高一 · 代数
函数 $f(x)=1.1^{x}, g(x)=\ln x+1, h(x)=x^{\frac{1}{2}}$ 的图象如图所示, 试分别指出各曲线对应的函数, 并比较三个函数的增长差异(以 $1, a, b, c, d, e$ 为分界点).

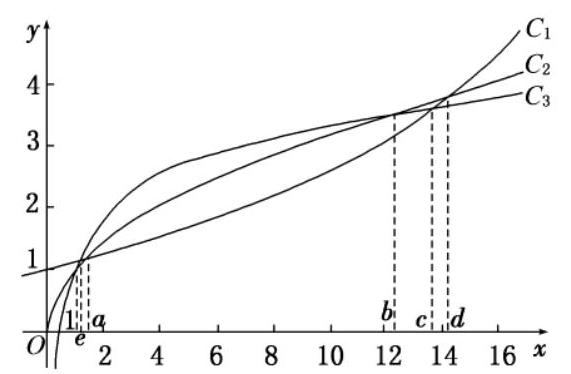
答案: 由指数爆炸、对数增长、幂函数增长的差异可得曲线 $C_{1}$ 对应的函数是 $f(x)=1.1^{x}$, 曲线 $C_{2}$ 对应的函数是 $h(x)=x^{\frac{1}{2}}$, 曲线 $C_{3}$ 对应的函数是 $g(x)=\ln x+1$.

由题图知，当 $x<1$ 时， $f(x)>h(x)>g(x)$;

当 $1<x<e$ 时, $f(x)>g(x)>h(x)$;

当 $e<x<a$ 时, $g(x)>f(x)>h(x)$;

当 $a<x<b$ 时, $g(x)>h(x)>f(x)$;

当 $b<x<c$ 时, $h(x)>g(x)>f(x)$;
当 $c<x<d$ 时, $h(x)>f(x)>g(x)$;

当 $x>d$ 时, $f(x)>h(x)>g(x)$.